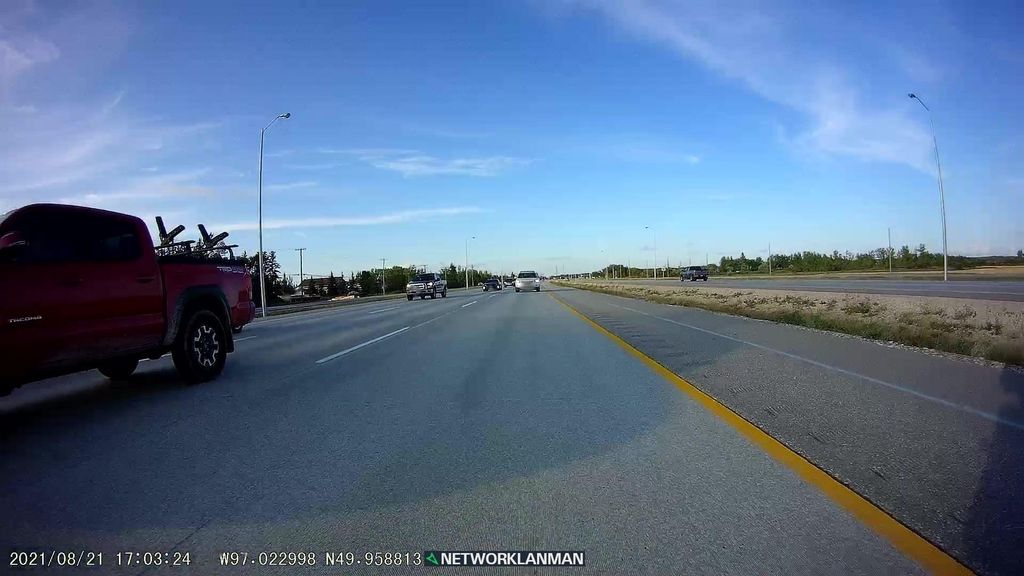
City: winnipeg